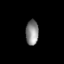
Tissue: lung
Cell type: Epithelial cells
Senescence score: 0.6193
Nuclear area (px): 314
Mean DAPI intensity: 136.099